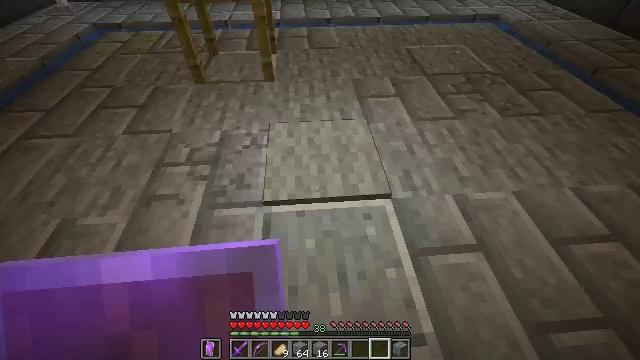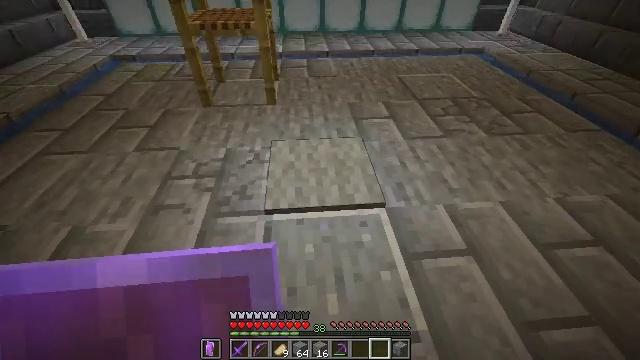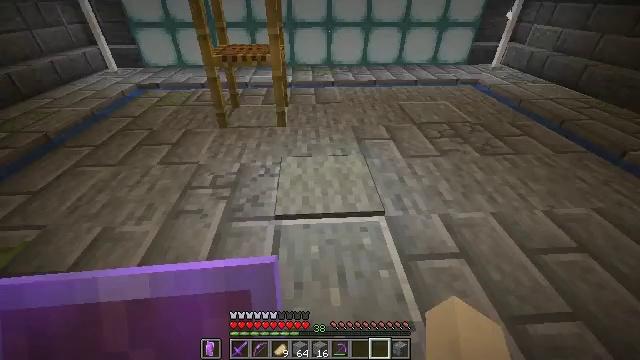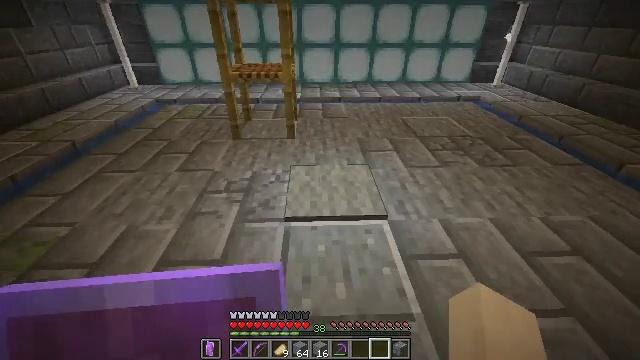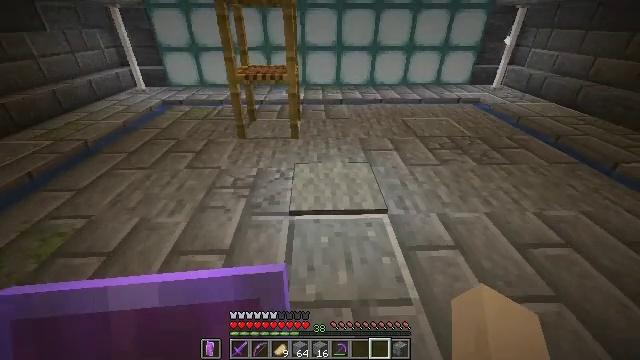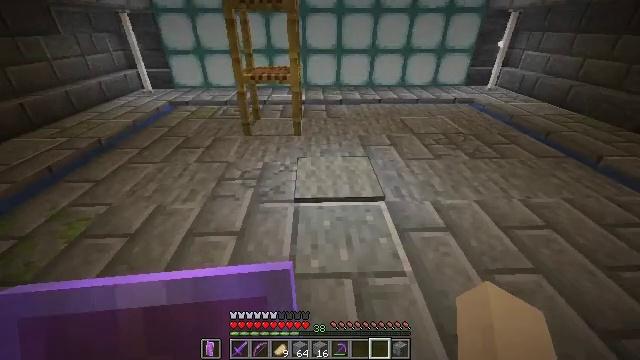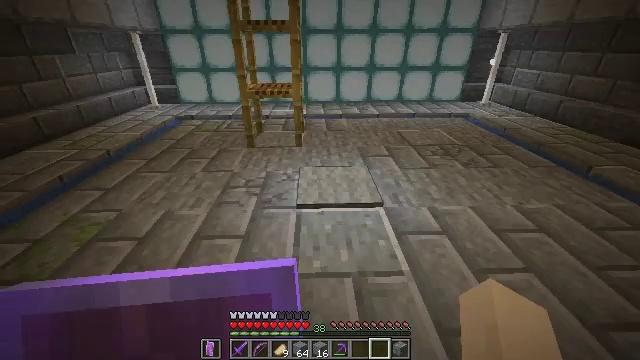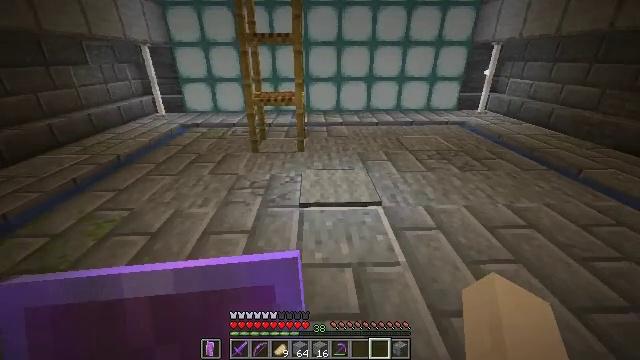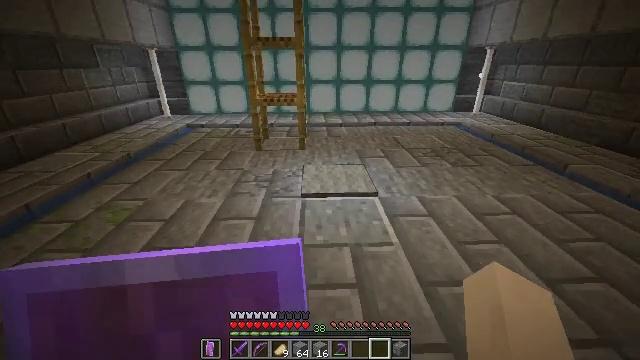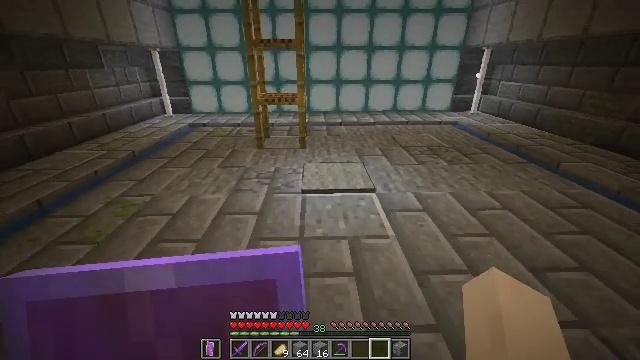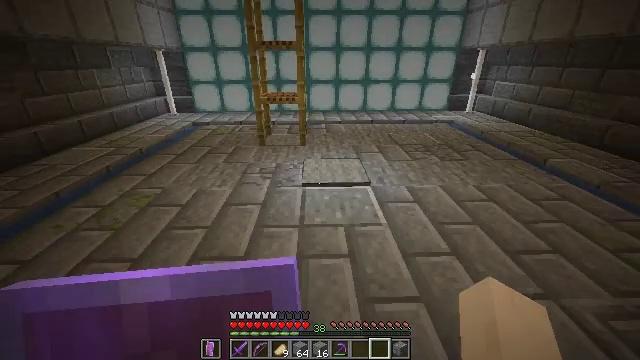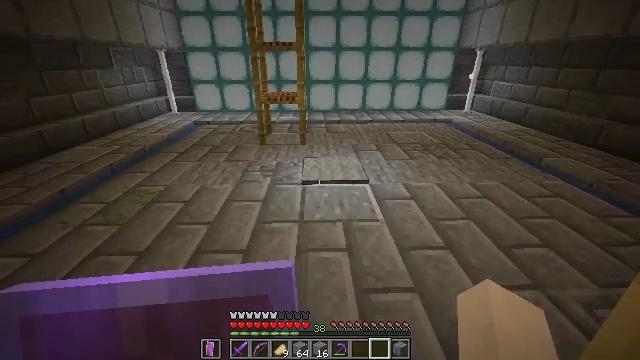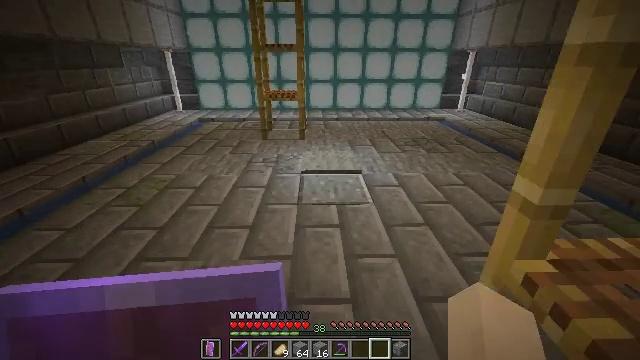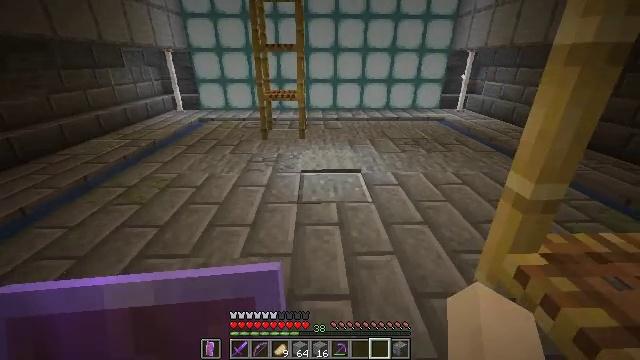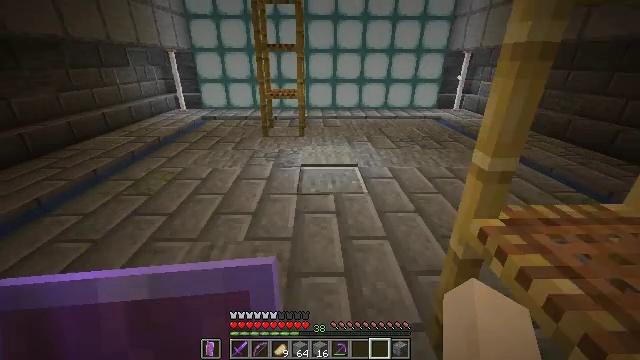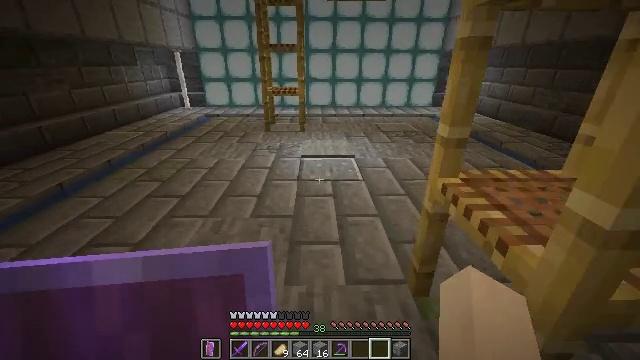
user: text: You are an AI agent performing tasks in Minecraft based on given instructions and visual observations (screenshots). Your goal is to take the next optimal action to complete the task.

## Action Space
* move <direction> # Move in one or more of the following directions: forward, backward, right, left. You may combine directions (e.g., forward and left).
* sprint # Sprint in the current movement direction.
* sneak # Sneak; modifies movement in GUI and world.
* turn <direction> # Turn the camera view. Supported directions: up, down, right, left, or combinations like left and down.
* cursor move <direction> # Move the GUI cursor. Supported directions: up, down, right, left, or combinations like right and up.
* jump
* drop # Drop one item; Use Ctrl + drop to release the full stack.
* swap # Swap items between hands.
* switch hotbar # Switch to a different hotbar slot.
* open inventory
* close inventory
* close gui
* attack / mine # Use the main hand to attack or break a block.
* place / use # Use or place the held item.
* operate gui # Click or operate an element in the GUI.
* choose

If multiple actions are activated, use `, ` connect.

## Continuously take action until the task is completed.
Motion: motion action
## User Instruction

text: Remove the light gray carpet from the floor.
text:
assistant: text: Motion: move back, turn up
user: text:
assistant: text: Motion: move back, turn left and up
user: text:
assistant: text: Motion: move back, turn left and up
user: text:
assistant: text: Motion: move back
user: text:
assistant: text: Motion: move back
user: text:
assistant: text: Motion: move back, turn up
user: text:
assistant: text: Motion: move back, turn up
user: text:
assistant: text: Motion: move back
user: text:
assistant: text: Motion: move back
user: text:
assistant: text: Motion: move back
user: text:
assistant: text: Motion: move back
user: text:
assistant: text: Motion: move back
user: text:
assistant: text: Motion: move back
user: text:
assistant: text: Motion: move back
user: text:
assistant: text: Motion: move back
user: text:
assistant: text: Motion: move back
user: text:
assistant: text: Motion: move back
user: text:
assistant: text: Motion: move back
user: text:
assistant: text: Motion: move back
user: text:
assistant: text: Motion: no_op
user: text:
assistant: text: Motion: no_op
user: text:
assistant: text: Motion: no_op
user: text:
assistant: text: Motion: no_op
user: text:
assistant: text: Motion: no_op
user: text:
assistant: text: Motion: no_op
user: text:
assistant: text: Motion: no_op
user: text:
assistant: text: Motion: turn right and down
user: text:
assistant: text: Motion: turn right and down
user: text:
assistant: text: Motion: no_op
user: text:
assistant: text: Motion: no_op